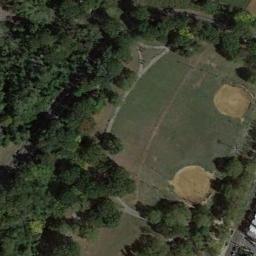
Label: baseball_diamond